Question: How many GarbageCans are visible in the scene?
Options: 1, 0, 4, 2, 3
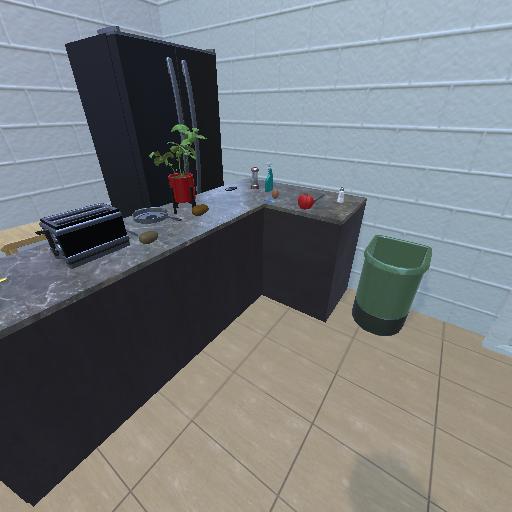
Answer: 1